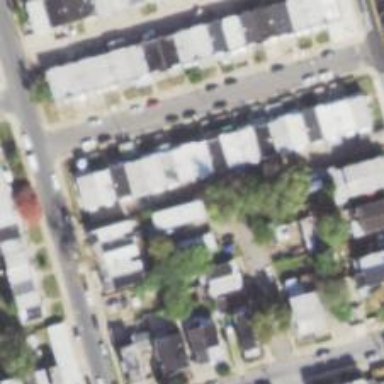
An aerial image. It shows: Alley classified as service road.